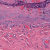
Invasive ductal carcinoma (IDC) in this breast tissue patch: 0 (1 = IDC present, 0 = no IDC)